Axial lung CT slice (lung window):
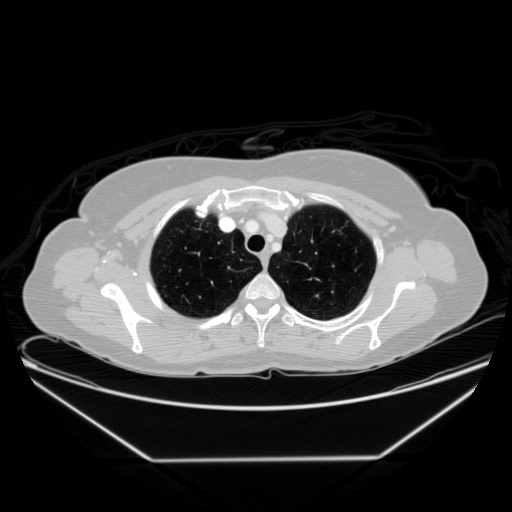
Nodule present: no